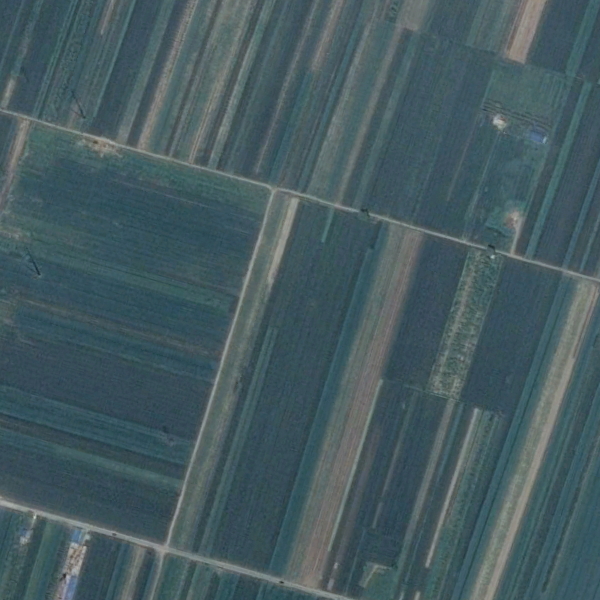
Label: Farmland